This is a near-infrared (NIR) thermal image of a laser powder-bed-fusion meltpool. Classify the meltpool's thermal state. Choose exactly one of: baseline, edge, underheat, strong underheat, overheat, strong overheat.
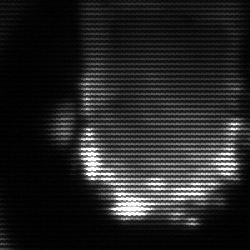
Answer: baseline